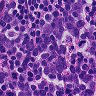
Metastatic tissue present: no